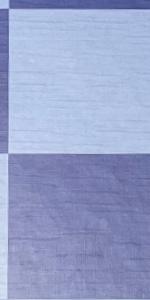
Label: Empty